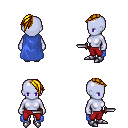
a pixel art fantasy rpg character, female body template, dark elf, purple skin, blue cape, red pants, blonde long mohawk hairstyle, metal boots, dagger, four views (front, back, left, right), 2x2 character sprite sheet, small pixel art, hard edges, no anti-aliasing